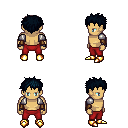
a pixel art fantasy rpg character, male body template, human, tanned skin, steel arm armor, red pants, raven bedhead hairstyle, cloth bracers, gold boots, four views (front, back, left, right), 2x2 character sprite sheet, small pixel art, hard edges, no anti-aliasing